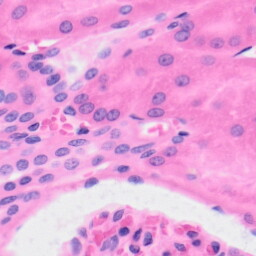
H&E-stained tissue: Kidney